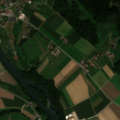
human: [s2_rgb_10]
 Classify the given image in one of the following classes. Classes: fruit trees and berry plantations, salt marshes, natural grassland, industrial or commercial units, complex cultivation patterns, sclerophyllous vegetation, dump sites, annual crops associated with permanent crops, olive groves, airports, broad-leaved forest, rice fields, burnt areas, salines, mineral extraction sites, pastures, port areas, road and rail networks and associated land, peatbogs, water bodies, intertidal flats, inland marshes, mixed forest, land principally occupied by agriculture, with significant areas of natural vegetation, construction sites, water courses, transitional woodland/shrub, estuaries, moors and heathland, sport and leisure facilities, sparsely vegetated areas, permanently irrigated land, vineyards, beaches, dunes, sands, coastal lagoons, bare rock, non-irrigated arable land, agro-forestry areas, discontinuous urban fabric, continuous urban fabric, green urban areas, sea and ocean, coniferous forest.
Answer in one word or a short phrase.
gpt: discontinuous urban fabric, non-irrigated arable land, mixed forest